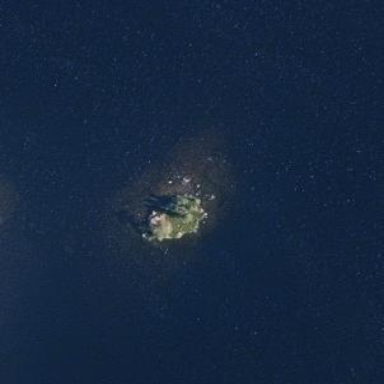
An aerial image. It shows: Islet.